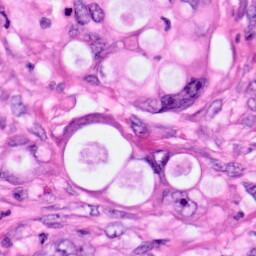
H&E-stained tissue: Pancreatic